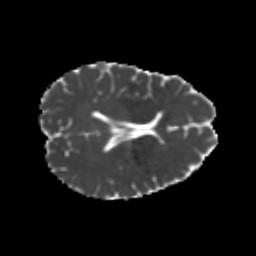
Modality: MD
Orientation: axial
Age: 24
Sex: female
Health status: healthy
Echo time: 0.074 s